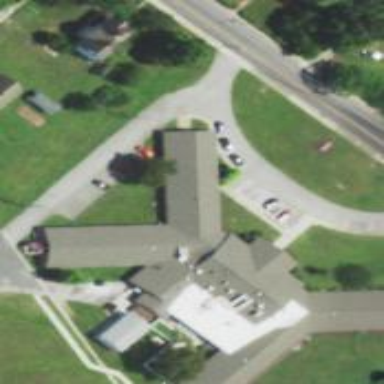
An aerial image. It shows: Nursing home.